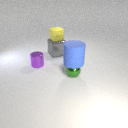
small green metal sphere in front of small purple metal cylinder